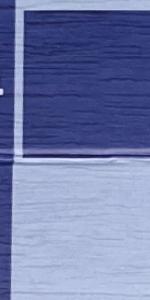
Label: Empty